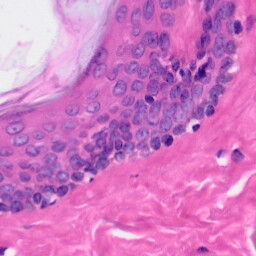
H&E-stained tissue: Skin